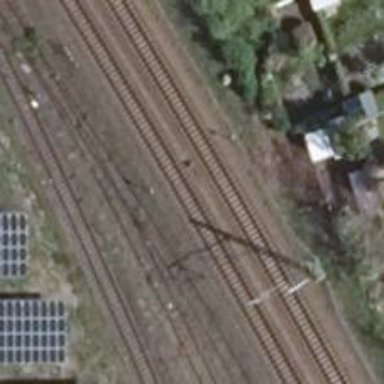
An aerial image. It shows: Railway signal.